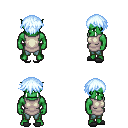
a pixel art fantasy rpg character, male body template, orc, green skin, white tunic, teal pants, white cyan short bangs hairstyle, gray slippers, four views (front, back, left, right), 2x2 character sprite sheet, small pixel art, hard edges, no anti-aliasing